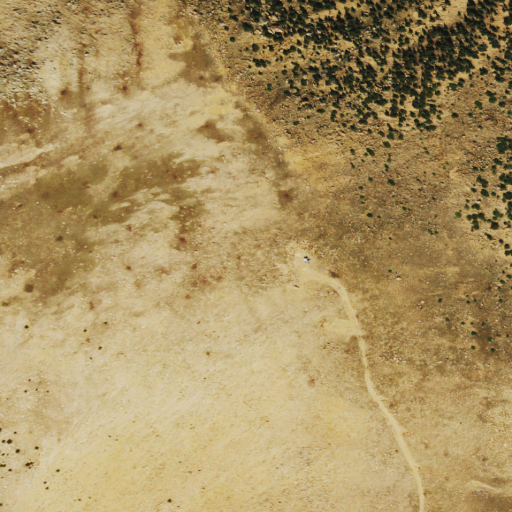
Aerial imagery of mountain in Colorado named Almagre Mountain containing grassland, barren land, shrub, and evergreen forest